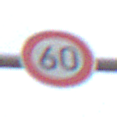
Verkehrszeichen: Geschwindigkeit60
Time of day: Midday
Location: Outdoor (Suburban)
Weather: Overcast
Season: NotSpecified
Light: Natural